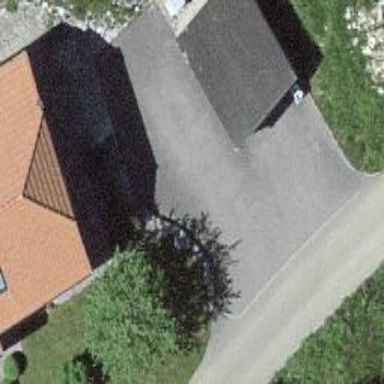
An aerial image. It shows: Garage.